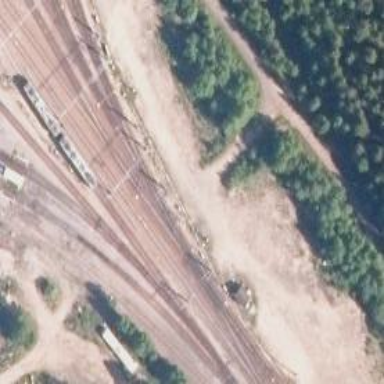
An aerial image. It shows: Railway with continuous electrified contact line.